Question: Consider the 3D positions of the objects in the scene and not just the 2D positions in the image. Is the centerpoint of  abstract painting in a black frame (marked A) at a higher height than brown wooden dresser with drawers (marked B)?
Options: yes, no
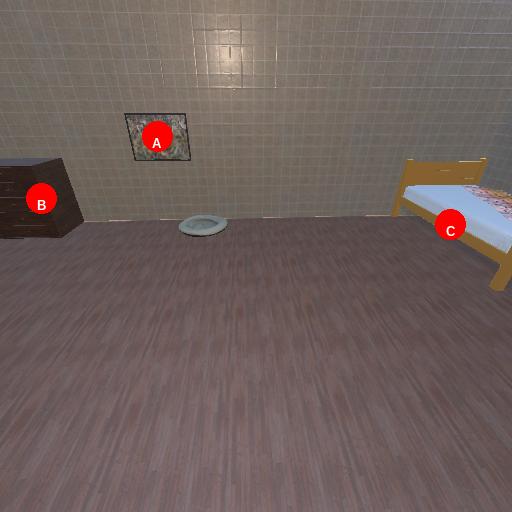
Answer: yes